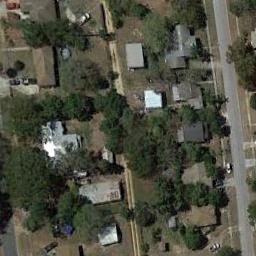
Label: medium_residential